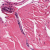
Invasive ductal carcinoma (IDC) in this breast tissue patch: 0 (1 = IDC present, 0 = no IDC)